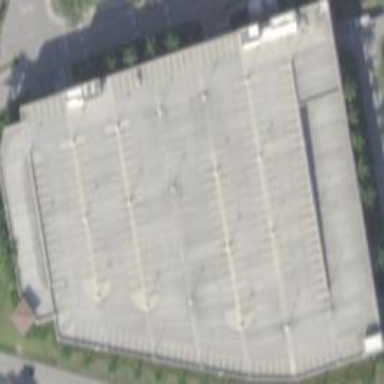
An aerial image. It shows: Multi-storey garage used for parking.